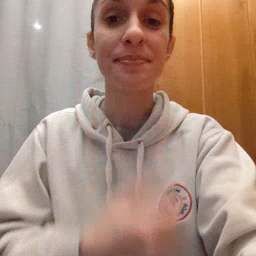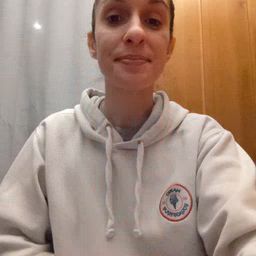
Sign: grass